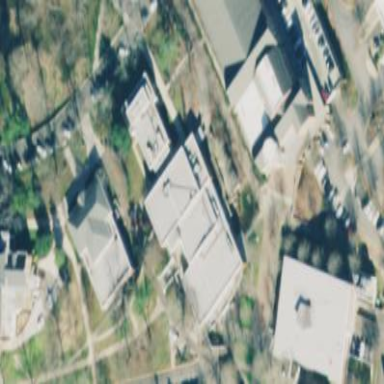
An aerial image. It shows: University building.